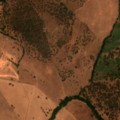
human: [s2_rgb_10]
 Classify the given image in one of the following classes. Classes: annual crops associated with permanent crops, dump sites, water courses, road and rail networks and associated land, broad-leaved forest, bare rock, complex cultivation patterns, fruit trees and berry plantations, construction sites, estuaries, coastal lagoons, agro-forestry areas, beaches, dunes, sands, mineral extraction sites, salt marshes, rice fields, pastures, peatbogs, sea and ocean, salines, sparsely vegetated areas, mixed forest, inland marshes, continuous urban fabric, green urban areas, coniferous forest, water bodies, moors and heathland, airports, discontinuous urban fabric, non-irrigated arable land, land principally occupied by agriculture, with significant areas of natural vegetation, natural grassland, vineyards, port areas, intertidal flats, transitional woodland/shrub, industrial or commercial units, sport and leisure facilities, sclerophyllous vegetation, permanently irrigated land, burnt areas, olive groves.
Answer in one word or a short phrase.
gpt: non-irrigated arable land, permanently irrigated land, complex cultivation patterns, agro-forestry areas